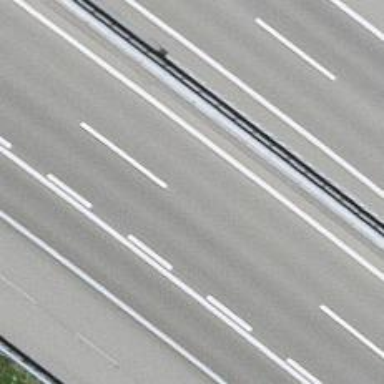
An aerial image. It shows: Asphalt motorway.